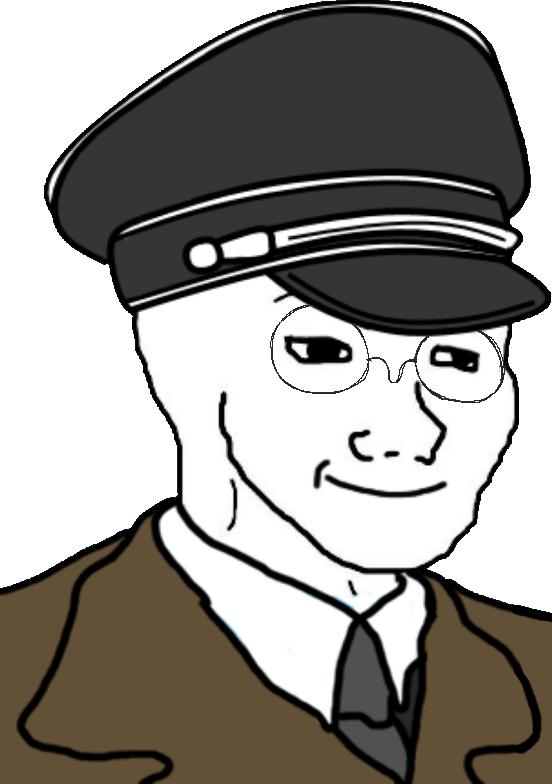
Label: 5_Bloomer